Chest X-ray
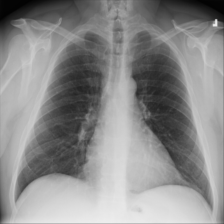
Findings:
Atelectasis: negative
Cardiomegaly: negative
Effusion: negative
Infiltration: negative
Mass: negative
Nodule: negative
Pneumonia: negative
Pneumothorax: negative
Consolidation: negative
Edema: negative
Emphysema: negative
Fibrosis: negative
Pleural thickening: negative
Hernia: negative